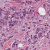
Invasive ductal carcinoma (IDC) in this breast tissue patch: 1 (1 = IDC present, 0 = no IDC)